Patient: sex M, age 36
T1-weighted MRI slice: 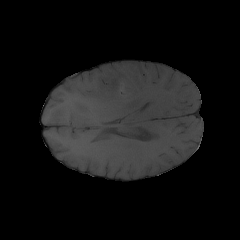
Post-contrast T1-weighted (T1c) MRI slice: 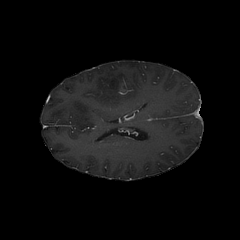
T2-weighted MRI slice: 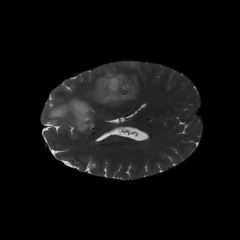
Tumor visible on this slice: yes
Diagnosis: Glioblastoma, IDH-wildtype
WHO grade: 4